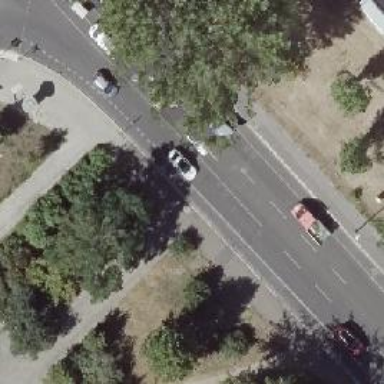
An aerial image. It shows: Tertiary road with asphalt surface. Both sides of the road have sidewalks. There are exclusive cycle lanes on both sides with lane markings.